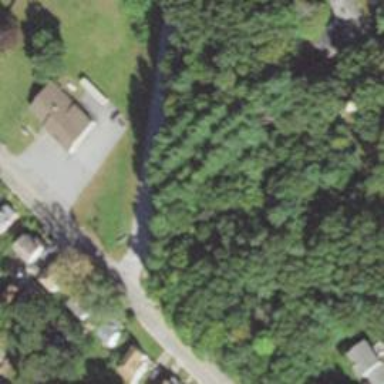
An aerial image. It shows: Residential driveway used as service road.